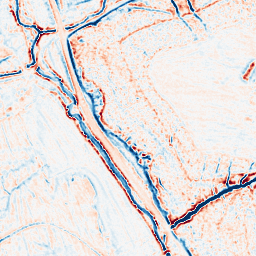
Category: edge_preserving
Decomposition family: bilateral
Decomposition parameters: d: 9
sigma_color: 50
sigma_space: 100
Upsampling method: linear_exact
Upsampling parameters: scale: 2
Upsampling scale: 2